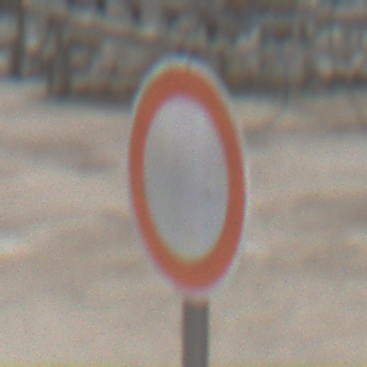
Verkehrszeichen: VerbotFahrzeugeAllerArt
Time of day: Midday
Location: Roofed (Special)
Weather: Overcast
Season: NotSpecified
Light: Natural